Field crop: maize
Growth stage: 2
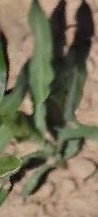
Species: maize